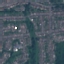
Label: Residential